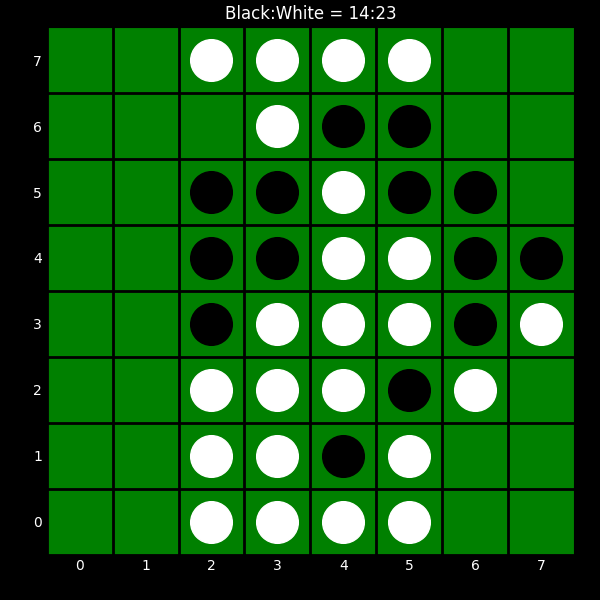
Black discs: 14
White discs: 23